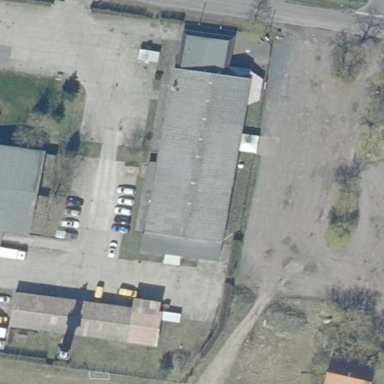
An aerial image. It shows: Commercial building with gabled roof.